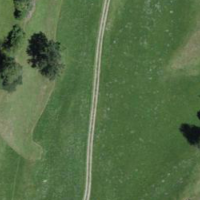
EUNIS habitat code: 24
Species observed at this site:
Salvia pratensis